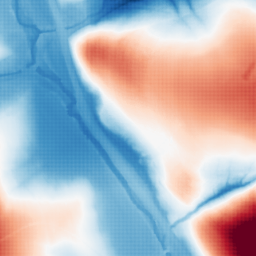
Category: morphological
Decomposition family: tophat_combined
Decomposition parameters: size: 100
Upsampling method: sinc_blackman
Upsampling parameters: scale: 2
kernel_size: 4
Upsampling scale: 2